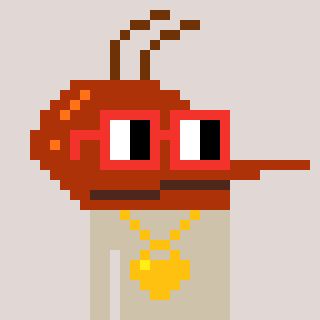
a pixel art character with square red glasses, a mosquito-shaped head and a bege-colored body on a warm background